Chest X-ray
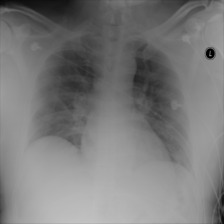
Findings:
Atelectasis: negative
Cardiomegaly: negative
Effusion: negative
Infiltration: negative
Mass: negative
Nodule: negative
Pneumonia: negative
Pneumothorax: negative
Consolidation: negative
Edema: negative
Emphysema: negative
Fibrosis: negative
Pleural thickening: negative
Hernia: negative